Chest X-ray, PA view. Patient: 31 years old, sex M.
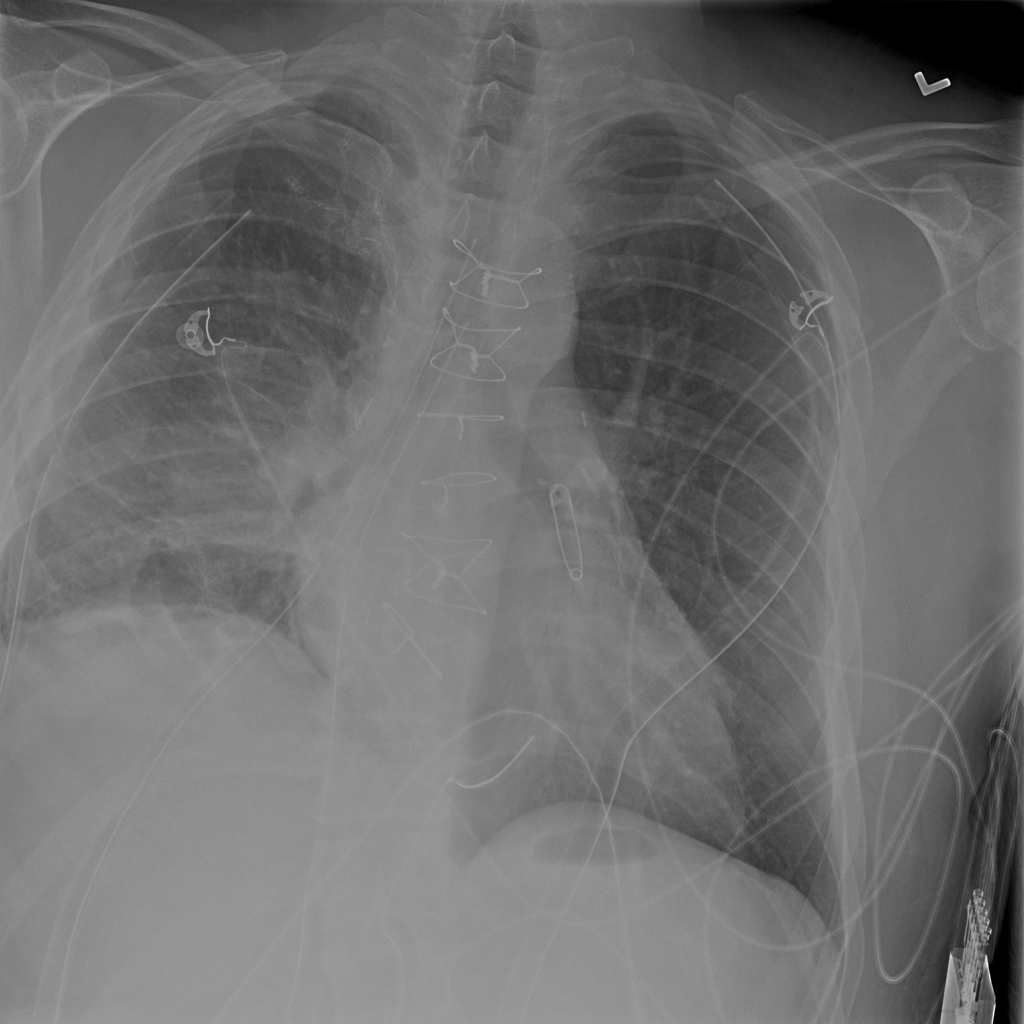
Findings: Infiltration, Pneumothorax